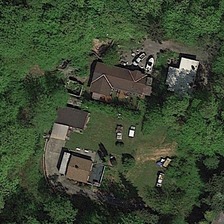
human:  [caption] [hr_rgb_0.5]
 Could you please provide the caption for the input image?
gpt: several buildings are surrounded by many green trees .

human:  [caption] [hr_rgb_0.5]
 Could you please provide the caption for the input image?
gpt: several buildings are surrounded by many green trees .

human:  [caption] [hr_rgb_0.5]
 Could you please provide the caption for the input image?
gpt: several buildings are surrounded by many green trees .

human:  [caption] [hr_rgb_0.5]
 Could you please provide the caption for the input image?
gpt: several buildings are surrounded by many green trees .

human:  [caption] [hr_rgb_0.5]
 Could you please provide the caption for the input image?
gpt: several buildings are surrounded by many green trees .